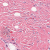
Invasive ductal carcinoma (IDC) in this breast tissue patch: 0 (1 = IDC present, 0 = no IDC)